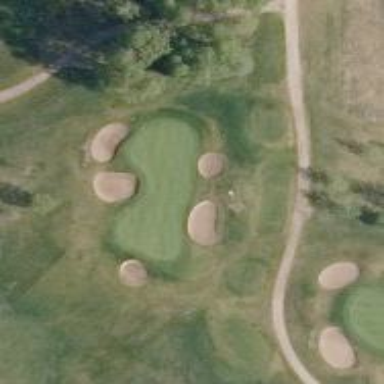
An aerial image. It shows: View of golf hole.